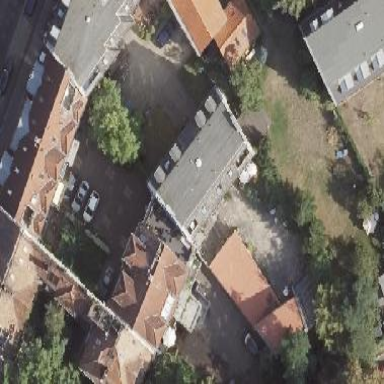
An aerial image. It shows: Residential building with yellow exterior and black saltbox roof.